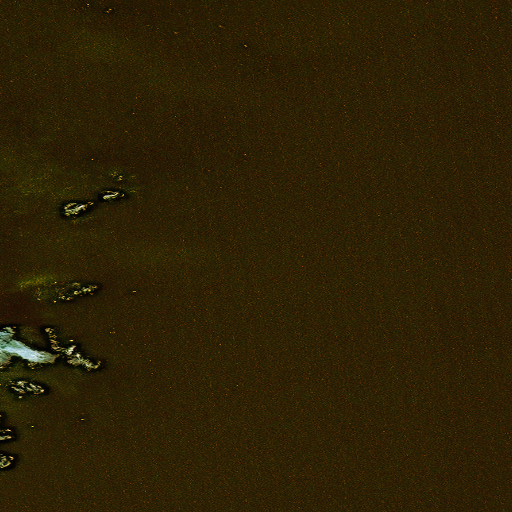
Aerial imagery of island in Alaska named John Island containing only unknown